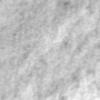
Label: no_change